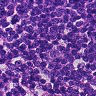
Metastatic tissue present: no